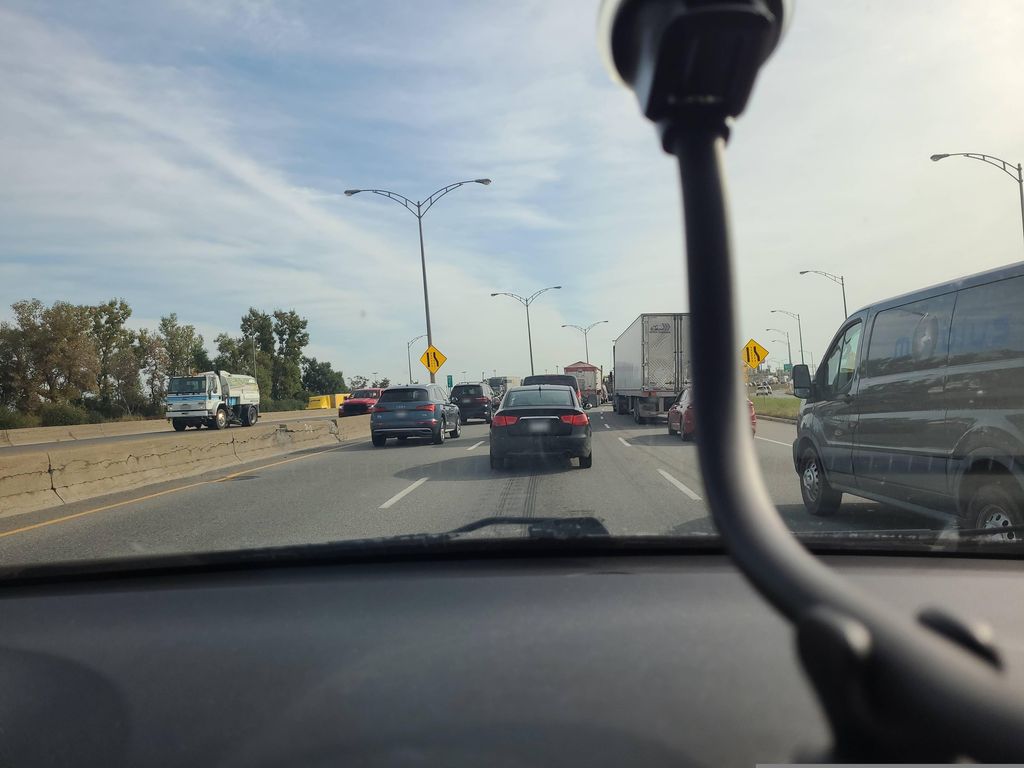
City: montreal